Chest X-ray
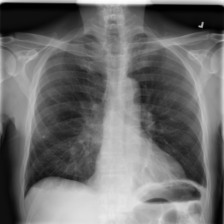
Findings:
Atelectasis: negative
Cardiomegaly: negative
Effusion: negative
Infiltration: negative
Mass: negative
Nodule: negative
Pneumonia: negative
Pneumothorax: negative
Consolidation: positive
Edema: negative
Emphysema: negative
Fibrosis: negative
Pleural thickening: negative
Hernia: negative